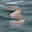
Label: 3